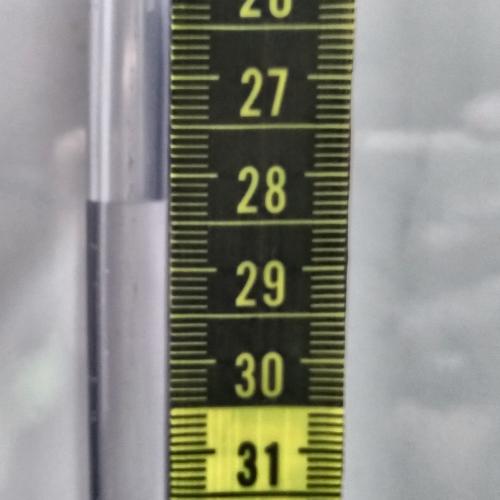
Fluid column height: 28.3 cm